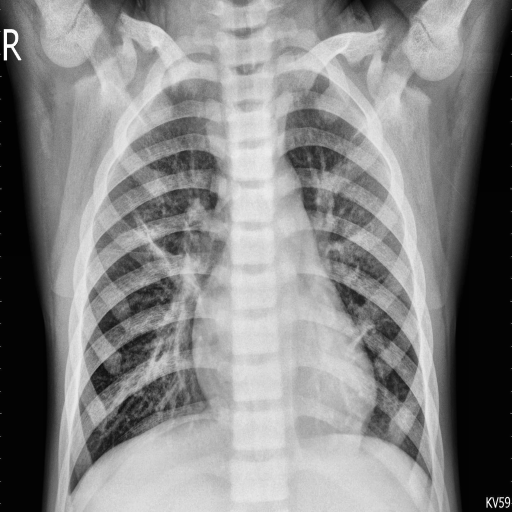
Finding: PNEUMONIA